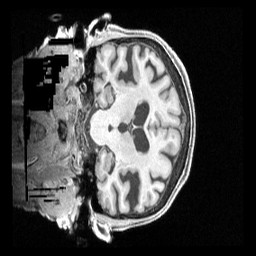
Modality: T1w
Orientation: coronal
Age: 80
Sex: female
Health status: healthy
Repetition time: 2.4 s
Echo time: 0.00222 s